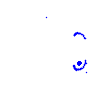
Particle: kaon